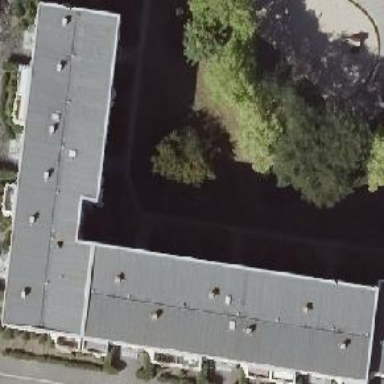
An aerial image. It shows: Building with apartments and flat roof.